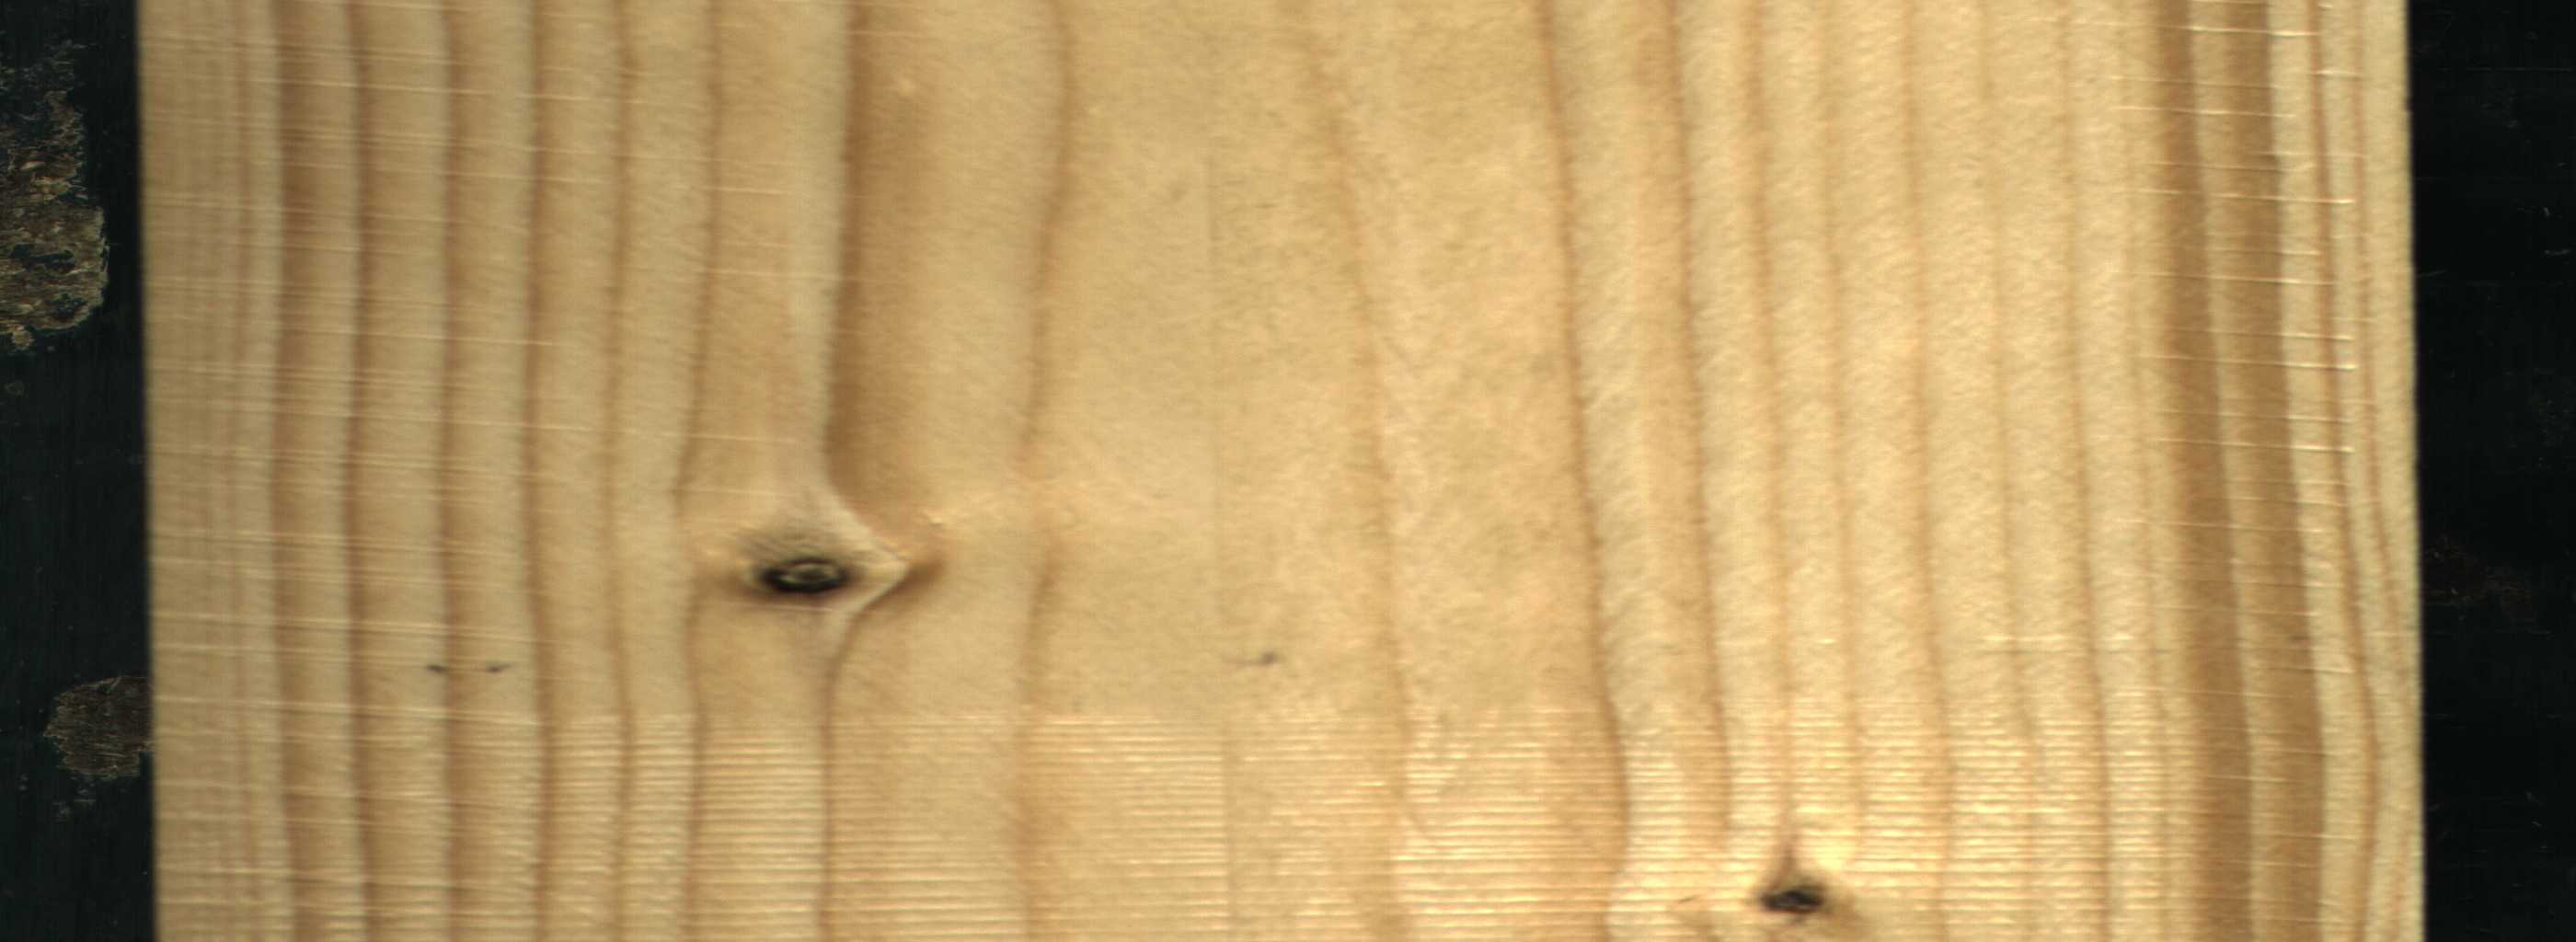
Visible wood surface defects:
Dead_Knot
Dead_Knot